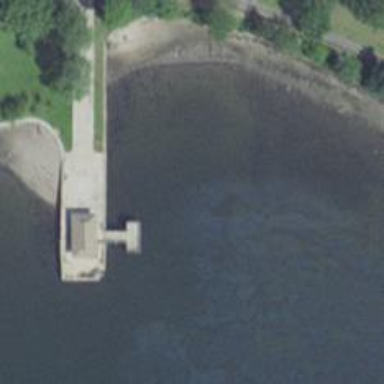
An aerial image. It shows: Dock by the waterway.